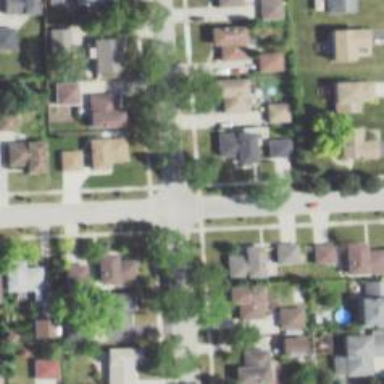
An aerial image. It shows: Residential road with asphalt surface and separate sidewalk.